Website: bh-photo
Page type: customer-info-address
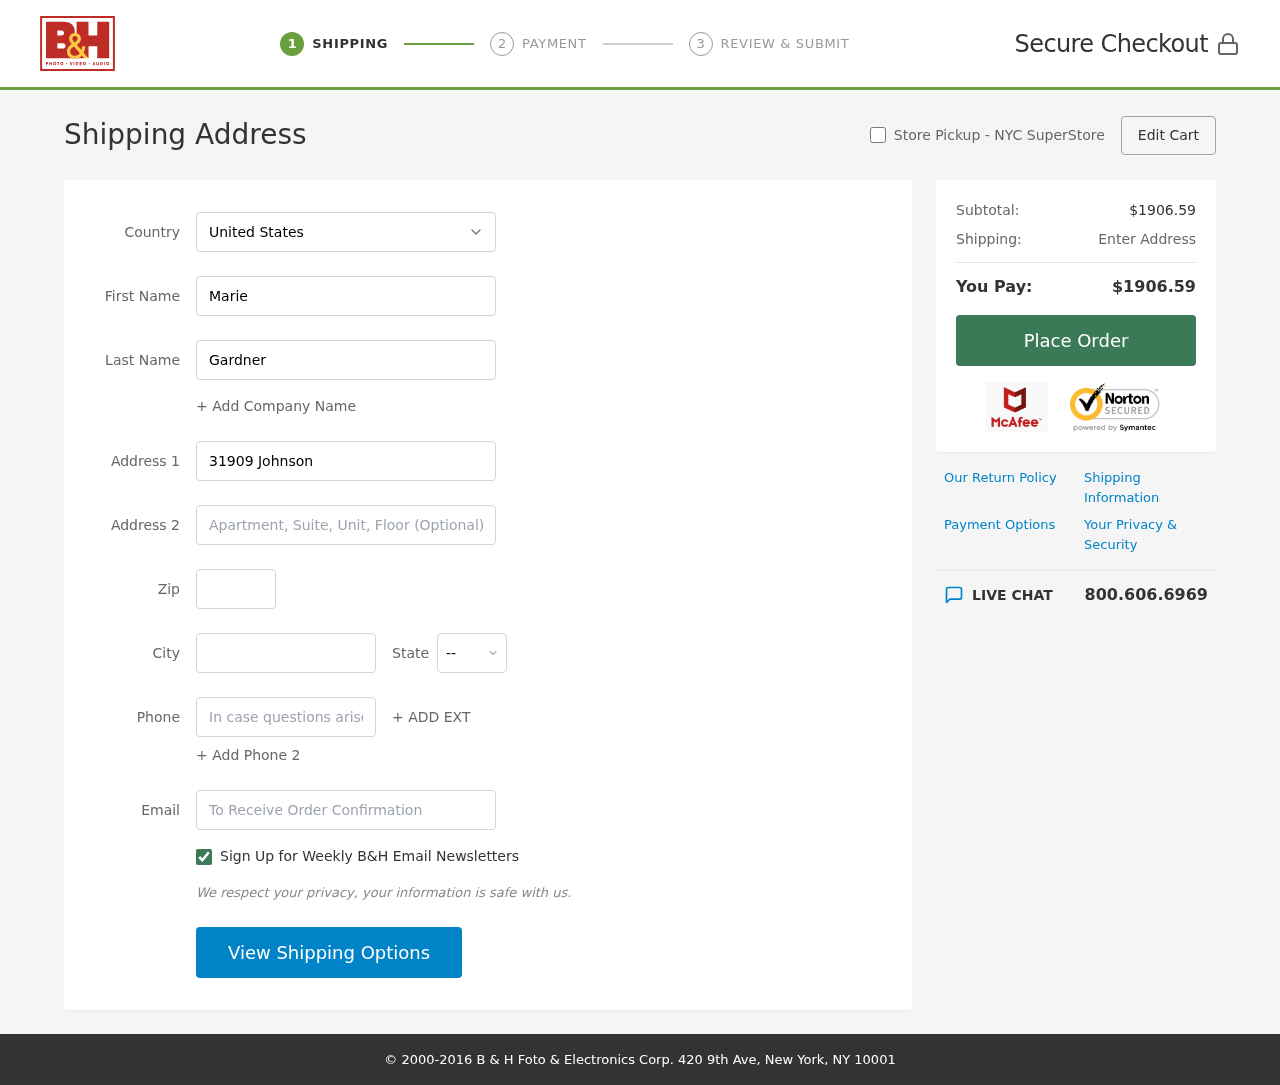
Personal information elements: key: PII_CITY
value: Deanstad
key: PII_COUNTRY
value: United States
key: PII_EMAIL
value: mgardner@hotmail.com
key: PII_FIRSTNAME
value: Marie
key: PII_LASTNAME
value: Gardner
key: PII_PHONE
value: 3738718015
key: PII_POSTCODE
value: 24900
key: PII_STATE_ABBR
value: OH
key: PII_STREET
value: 31909 Johnson Orchard
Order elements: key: ORDER_SUBTOTAL
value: $1906.59
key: ORDER_TOTAL
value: $1906.59